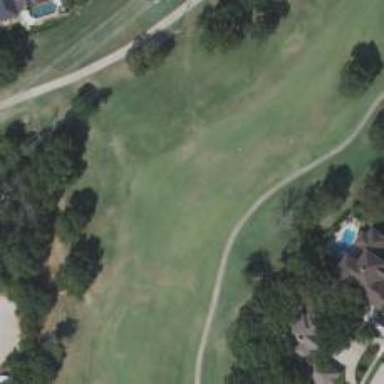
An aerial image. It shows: Golf hole.